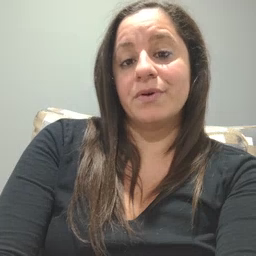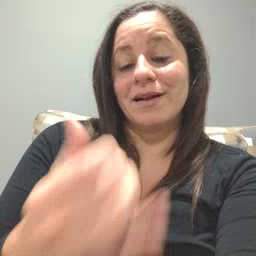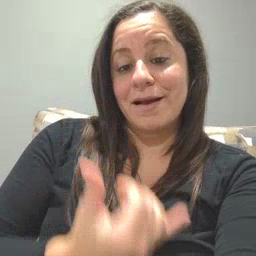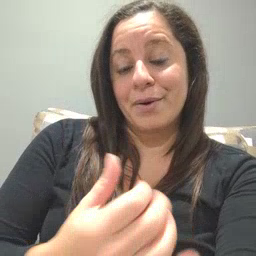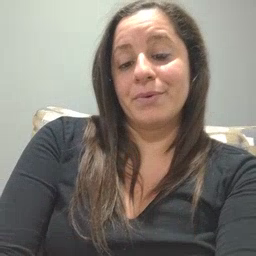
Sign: now